Question: I am new to GUI programming in Windows.
The Windows Resource Monitor ('perfmon.exe /res') has four bars (CPU/Disk/Network/Memory) that have gradient backgrounds, as well as charts on the right for displaying recent CPU/Disk/Network/Memory usage.
I am wondering what kind of controls were used in this application. Are they readily available in C++ or in C#?

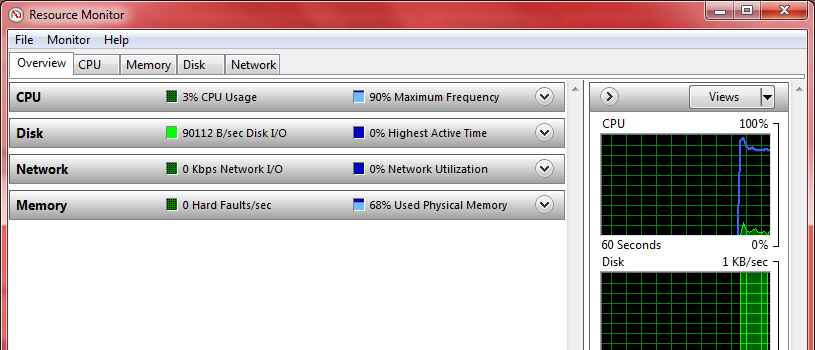
Answer: You can use the Spy++ window finder tool (Spy++ is included with DevStudio) to find the window class names (and window boundaries).
<URL>
It shows that the overall window is a DirectUIHWND, the graphs are windows but the bars labelled CPU/Disk/Network, etc are not windows at all, the appear to be drawn directly in the resource monitors client area.